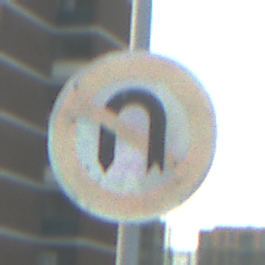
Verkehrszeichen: VerbotWenden
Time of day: MorningAfternoon
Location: Outdoor (Urban)
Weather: PartlyCloudy
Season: NotSpecified
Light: Natural